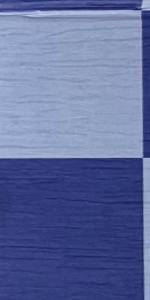
Label: Empty